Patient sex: F
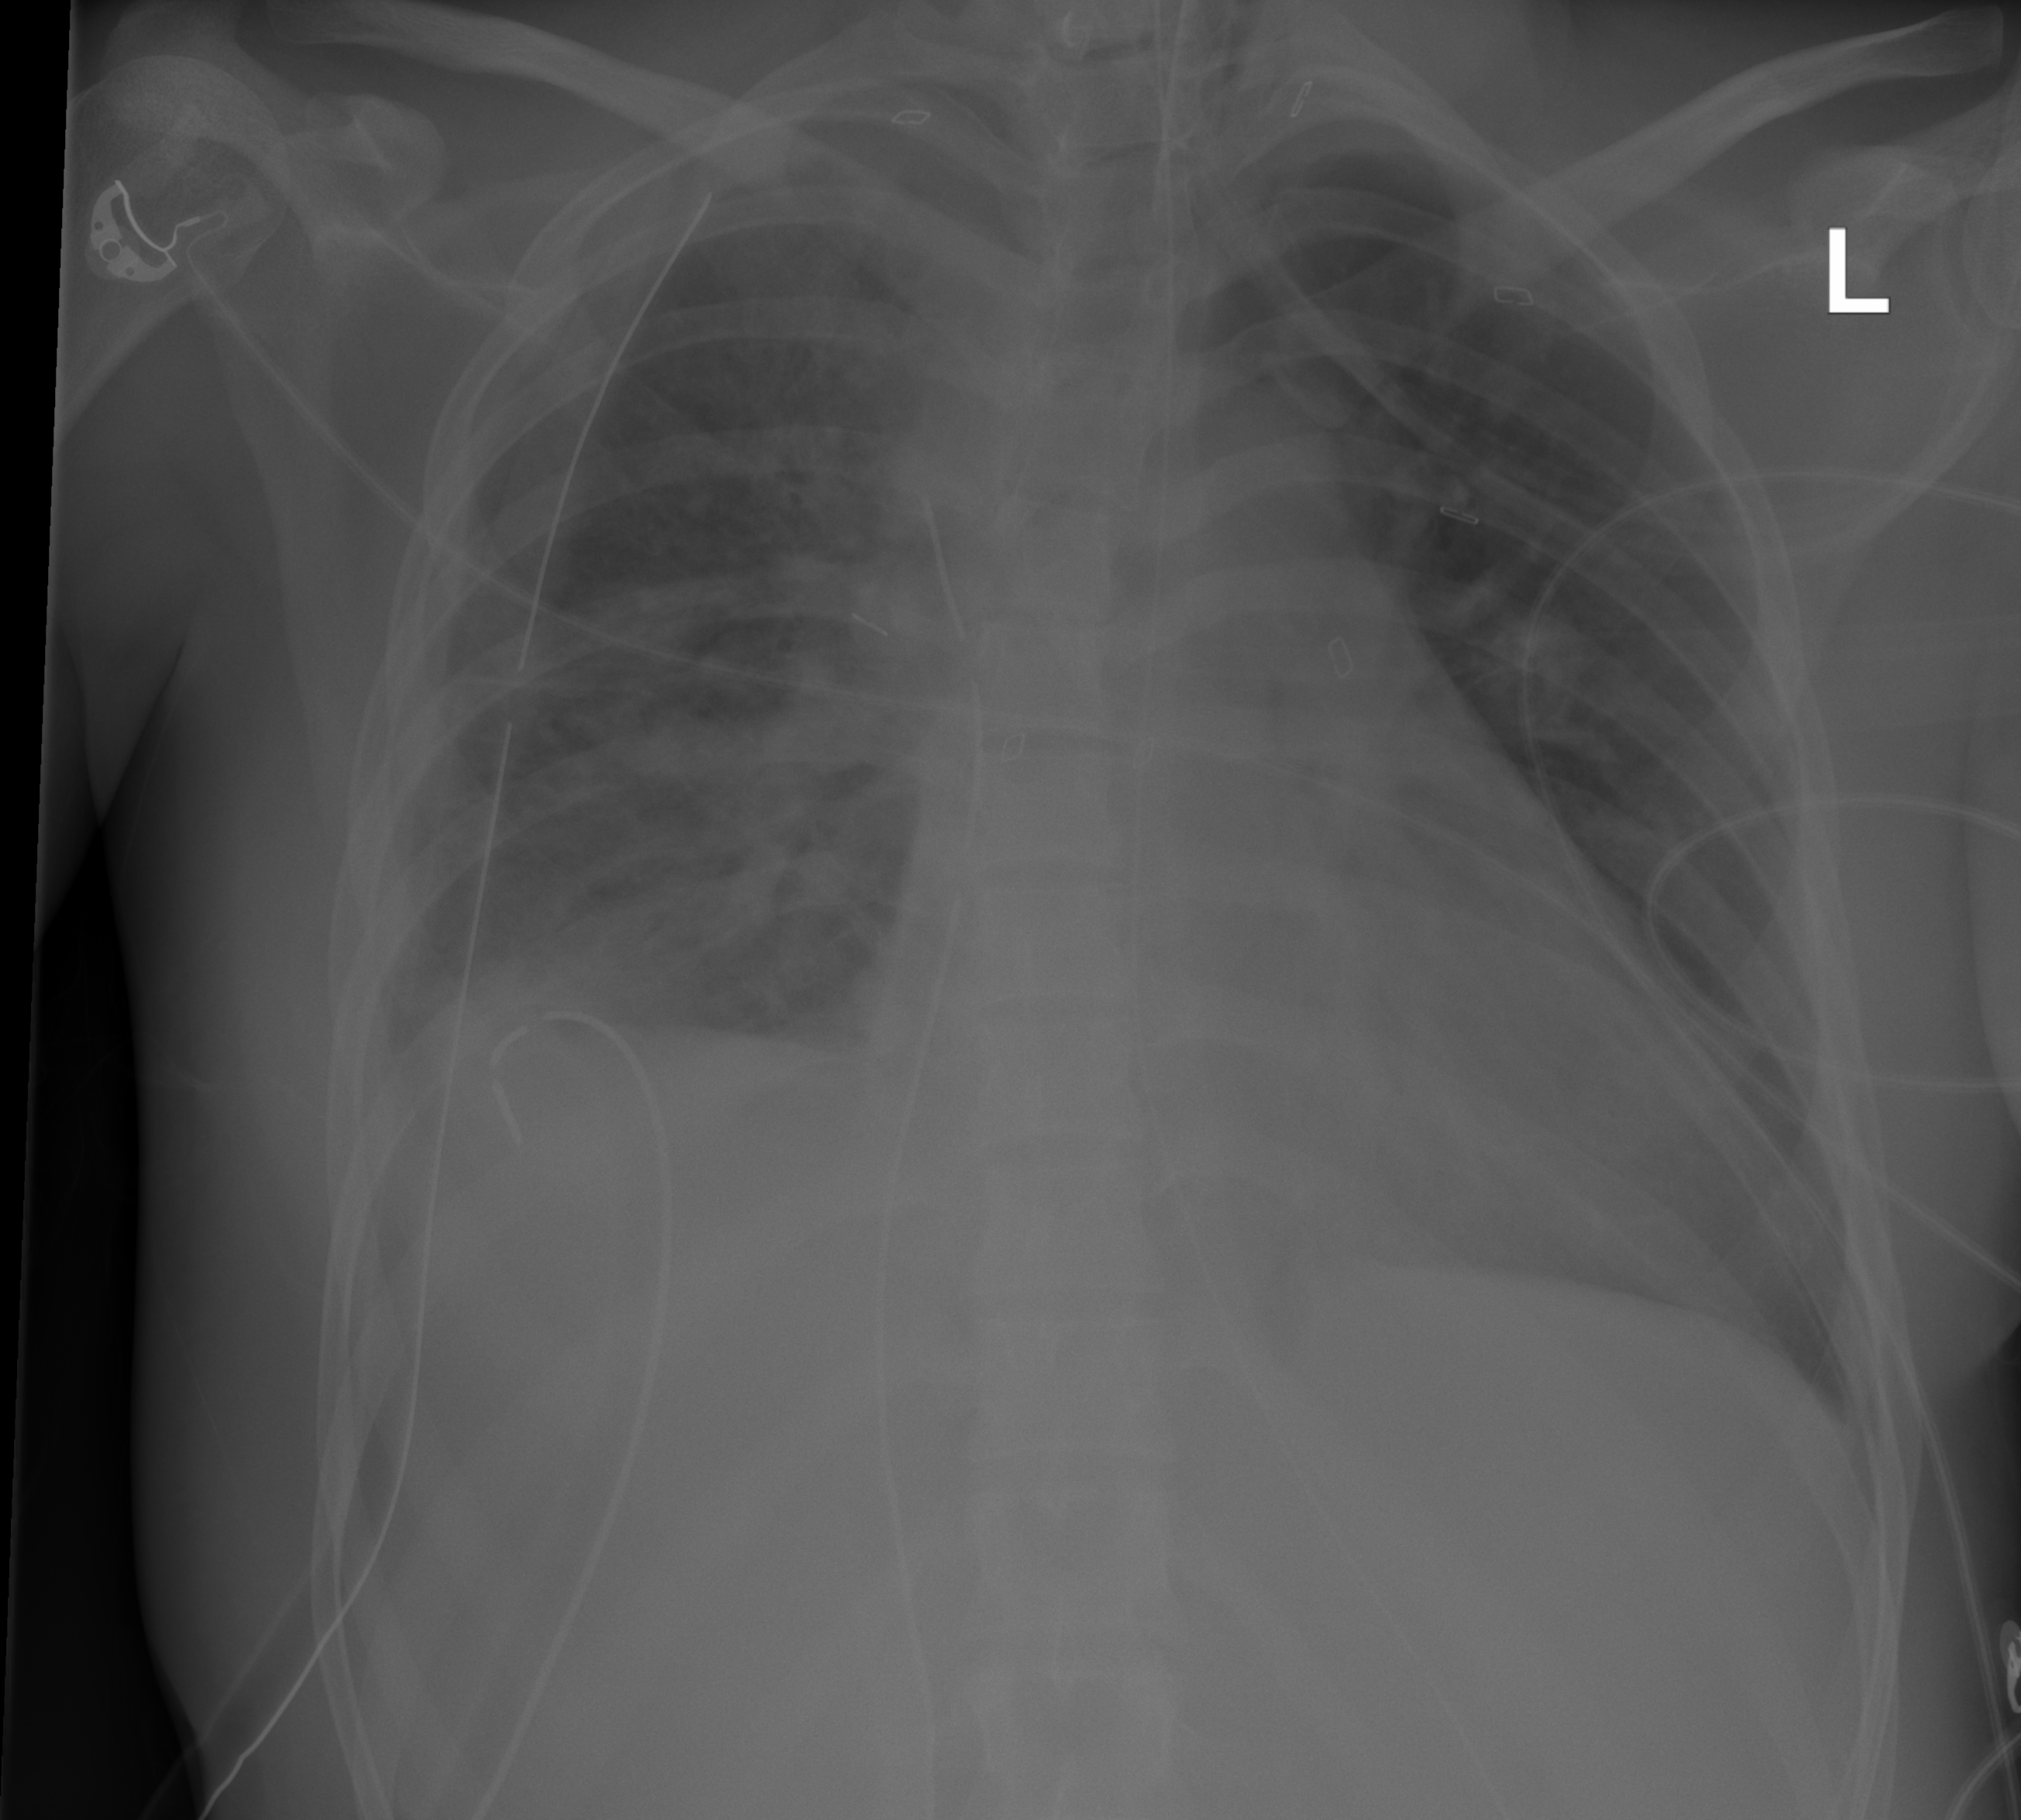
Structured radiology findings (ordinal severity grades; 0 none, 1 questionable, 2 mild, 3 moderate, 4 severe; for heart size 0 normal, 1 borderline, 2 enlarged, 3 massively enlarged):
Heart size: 0
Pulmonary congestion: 0
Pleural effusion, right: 2
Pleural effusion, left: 0
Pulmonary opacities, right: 2
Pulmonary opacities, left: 0
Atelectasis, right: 2
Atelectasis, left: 0